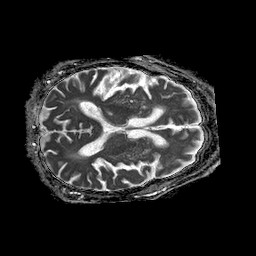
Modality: ADC
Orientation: axial
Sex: male
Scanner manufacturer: philips
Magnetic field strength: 1.5 T
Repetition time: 4.6 s
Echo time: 0.09059 s